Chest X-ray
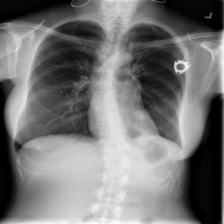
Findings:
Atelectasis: negative
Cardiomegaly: negative
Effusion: negative
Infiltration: negative
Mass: negative
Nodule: positive
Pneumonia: negative
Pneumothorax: negative
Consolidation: negative
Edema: negative
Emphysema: negative
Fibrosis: negative
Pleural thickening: negative
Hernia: negative